Chest X-ray:
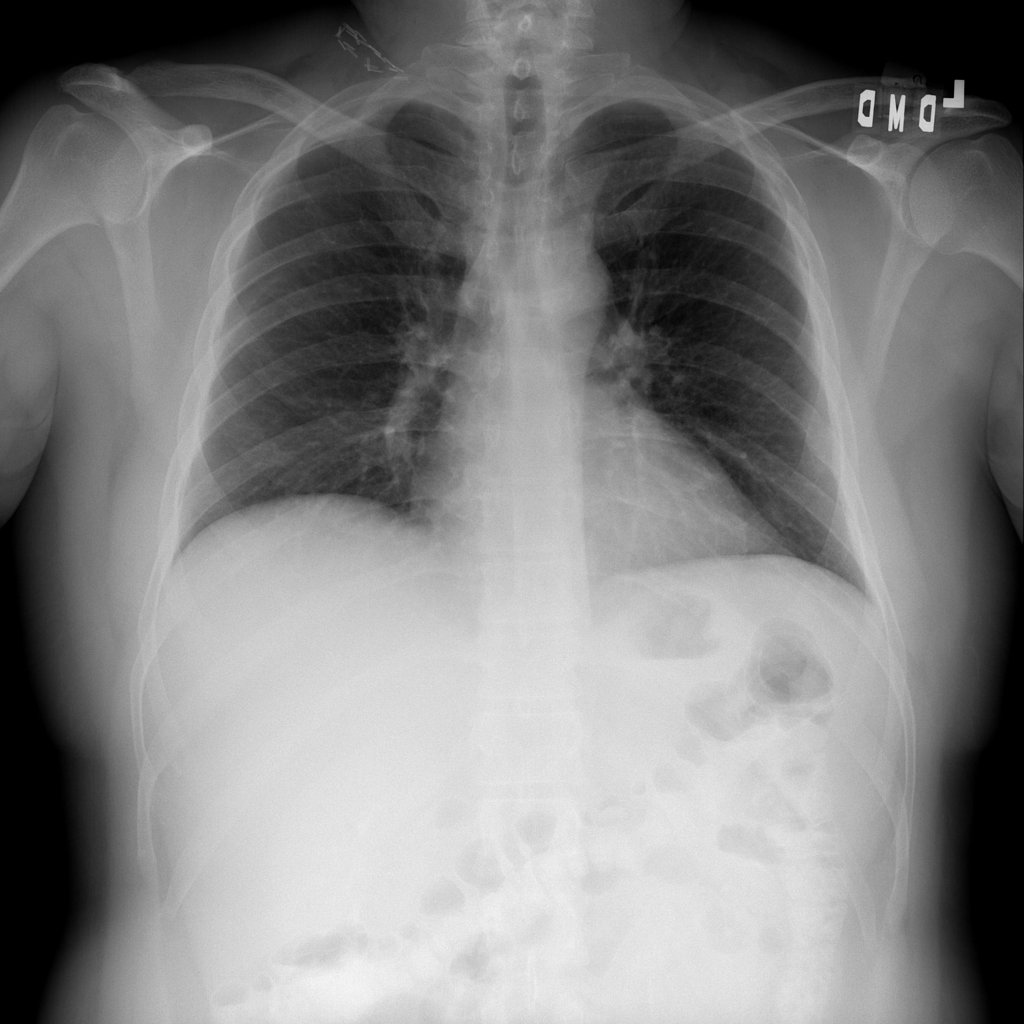
Findings: Fracture
No abnormal finding: no